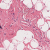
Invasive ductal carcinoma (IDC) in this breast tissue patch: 0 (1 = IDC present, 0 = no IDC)